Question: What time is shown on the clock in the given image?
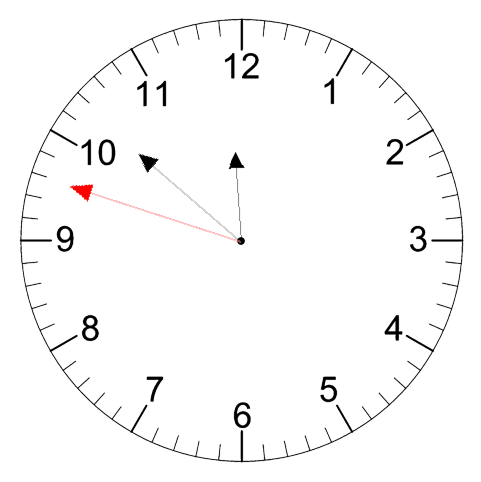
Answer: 11:51:48